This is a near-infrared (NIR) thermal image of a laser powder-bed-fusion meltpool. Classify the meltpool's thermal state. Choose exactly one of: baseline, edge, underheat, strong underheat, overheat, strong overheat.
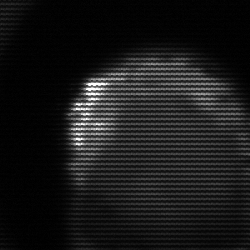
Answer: edge